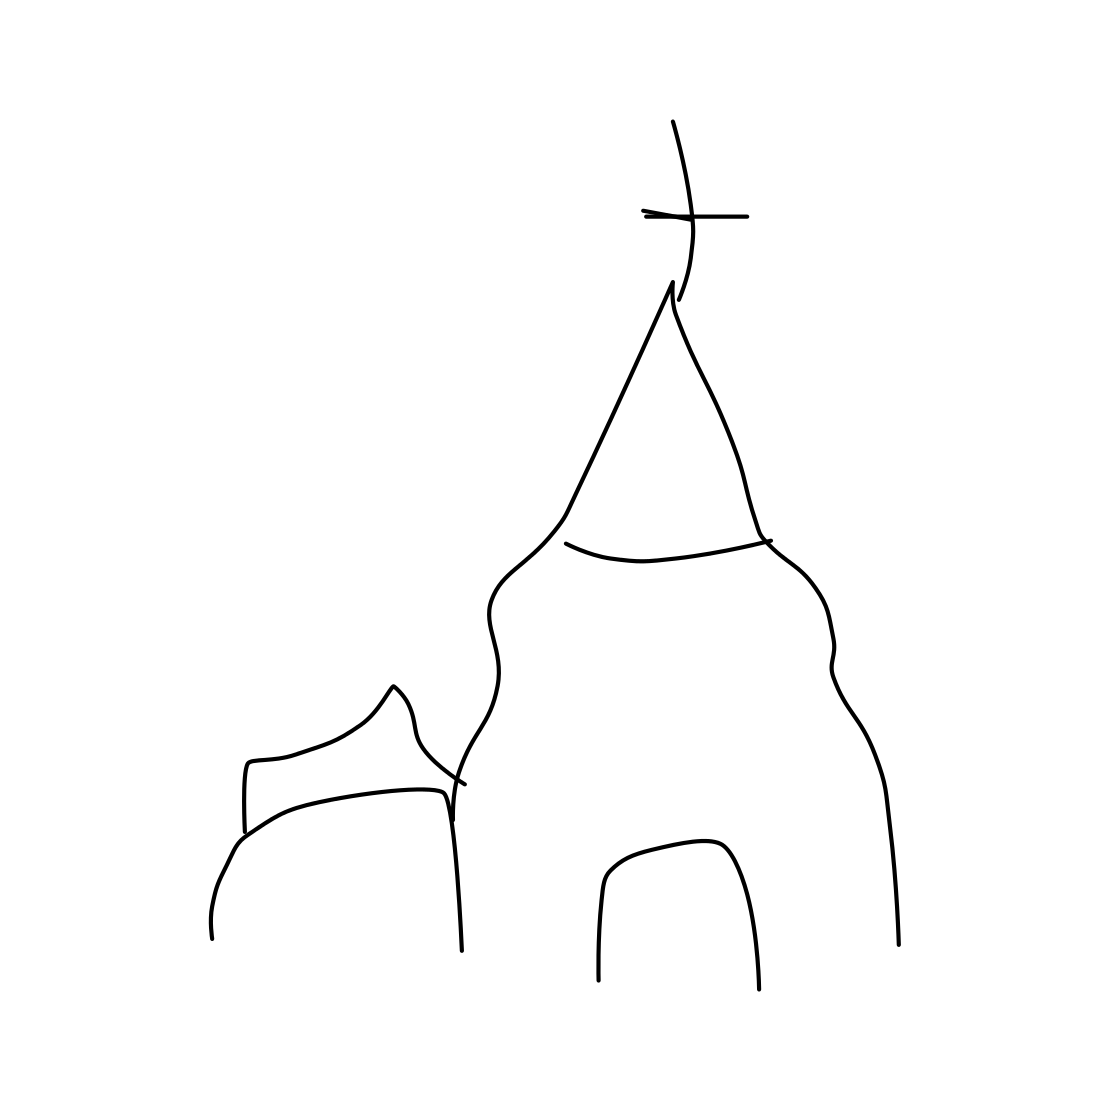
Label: church